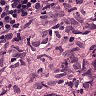
Metastatic tissue present: yes